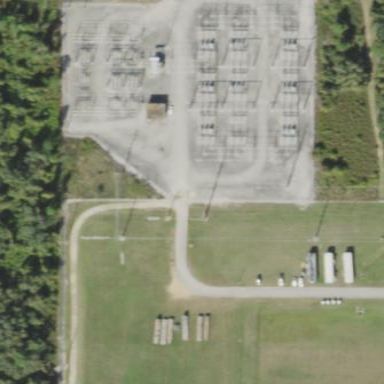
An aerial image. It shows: Outdoor power substation at the transmission level.